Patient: sex F, age 54
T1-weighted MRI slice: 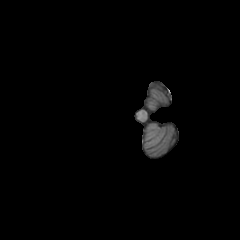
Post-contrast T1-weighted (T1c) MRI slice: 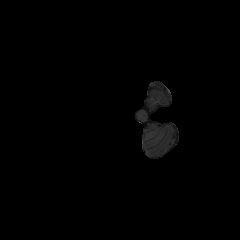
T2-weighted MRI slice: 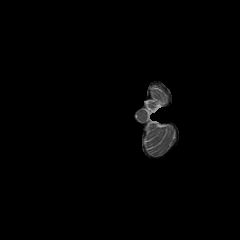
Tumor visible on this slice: no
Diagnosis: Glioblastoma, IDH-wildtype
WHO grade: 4